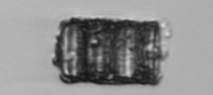
Label: Paralia_sulcata